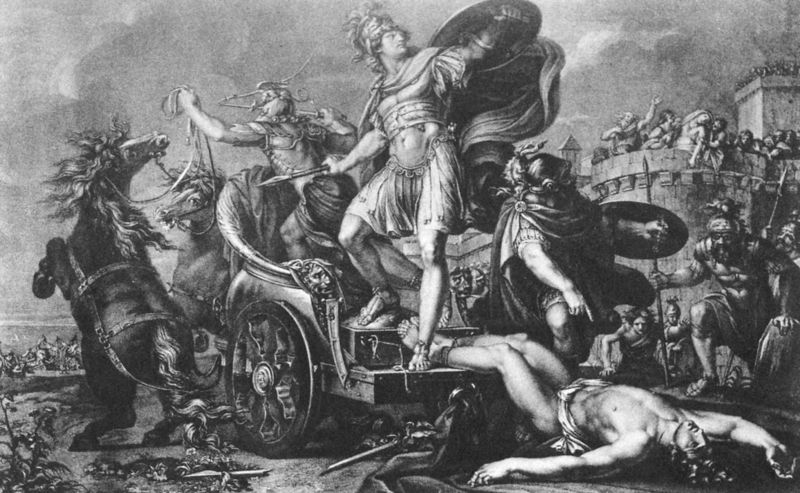
Titel: Achill schleift Hektors Leiche um die Mauern Trojas (nach Gavin Hamilton)
Künstler: Domenico Cunego
Schlagwörter: kampf, kämpfer, mann, nackt, weiß, menschen, männer, schwarz, zeichnung, stehen, tod, tot, bildnis, gewand, pferd, pferde, turm, rad, wagen, krieg, lanze, soldaten, flucht, schild, stolz, burg, festung, stich, waffen, leichen, peitsche, volk, helm, löwenkopf, rüstung, leichnam, sterben, leid, löwe, speer, streitwagen, scheu, römisch, hektor, streitwaagen, mertyrer, schleifung